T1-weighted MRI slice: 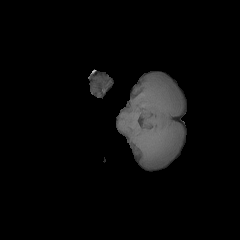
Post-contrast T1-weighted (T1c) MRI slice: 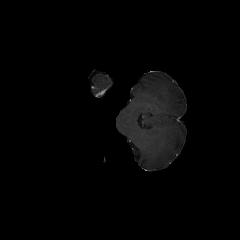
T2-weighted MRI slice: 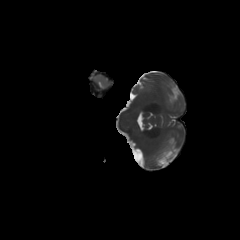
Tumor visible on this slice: no